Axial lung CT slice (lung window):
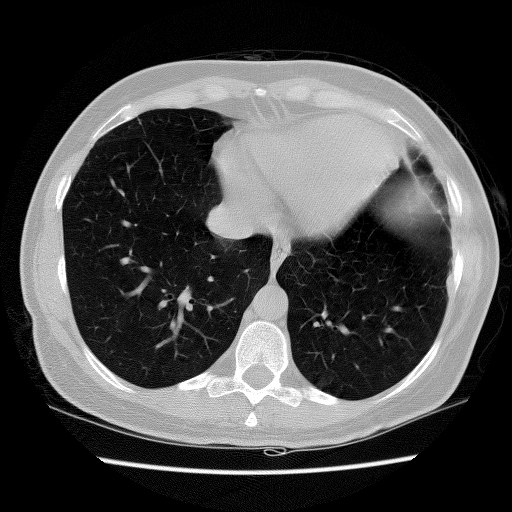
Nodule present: no